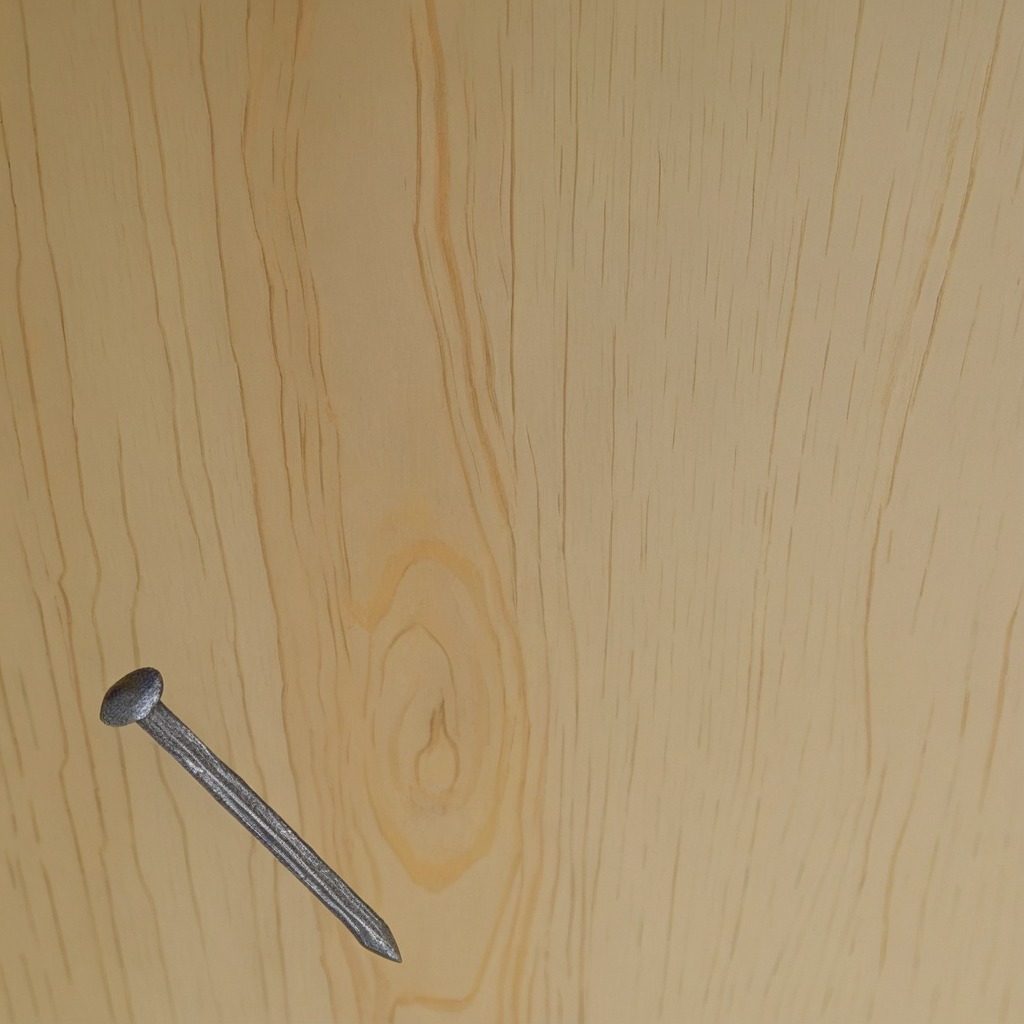
An iron nail lies on the plywood surface in the paint workshop.